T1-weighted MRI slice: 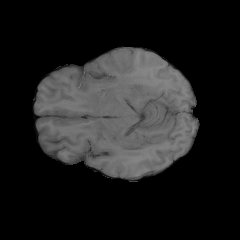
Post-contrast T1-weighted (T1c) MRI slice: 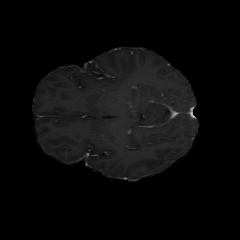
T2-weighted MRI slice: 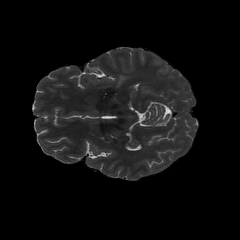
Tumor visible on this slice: yes